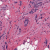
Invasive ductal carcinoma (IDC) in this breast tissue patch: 1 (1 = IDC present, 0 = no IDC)